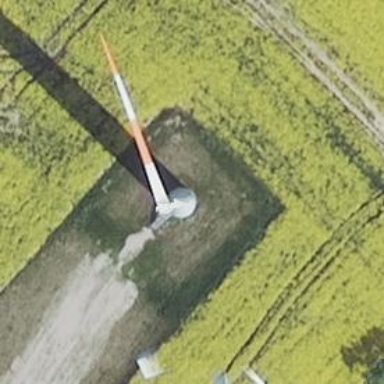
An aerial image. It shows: Wind turbine generator made by Vestas. The generator utilizes wind as its power source and belongs to the horizontal axis type.